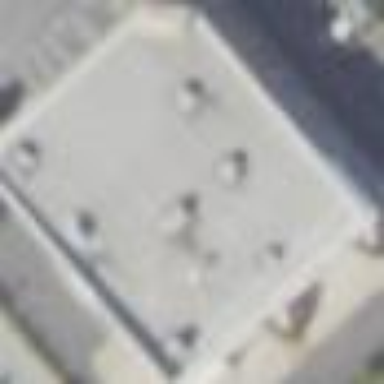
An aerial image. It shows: Building.